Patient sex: M
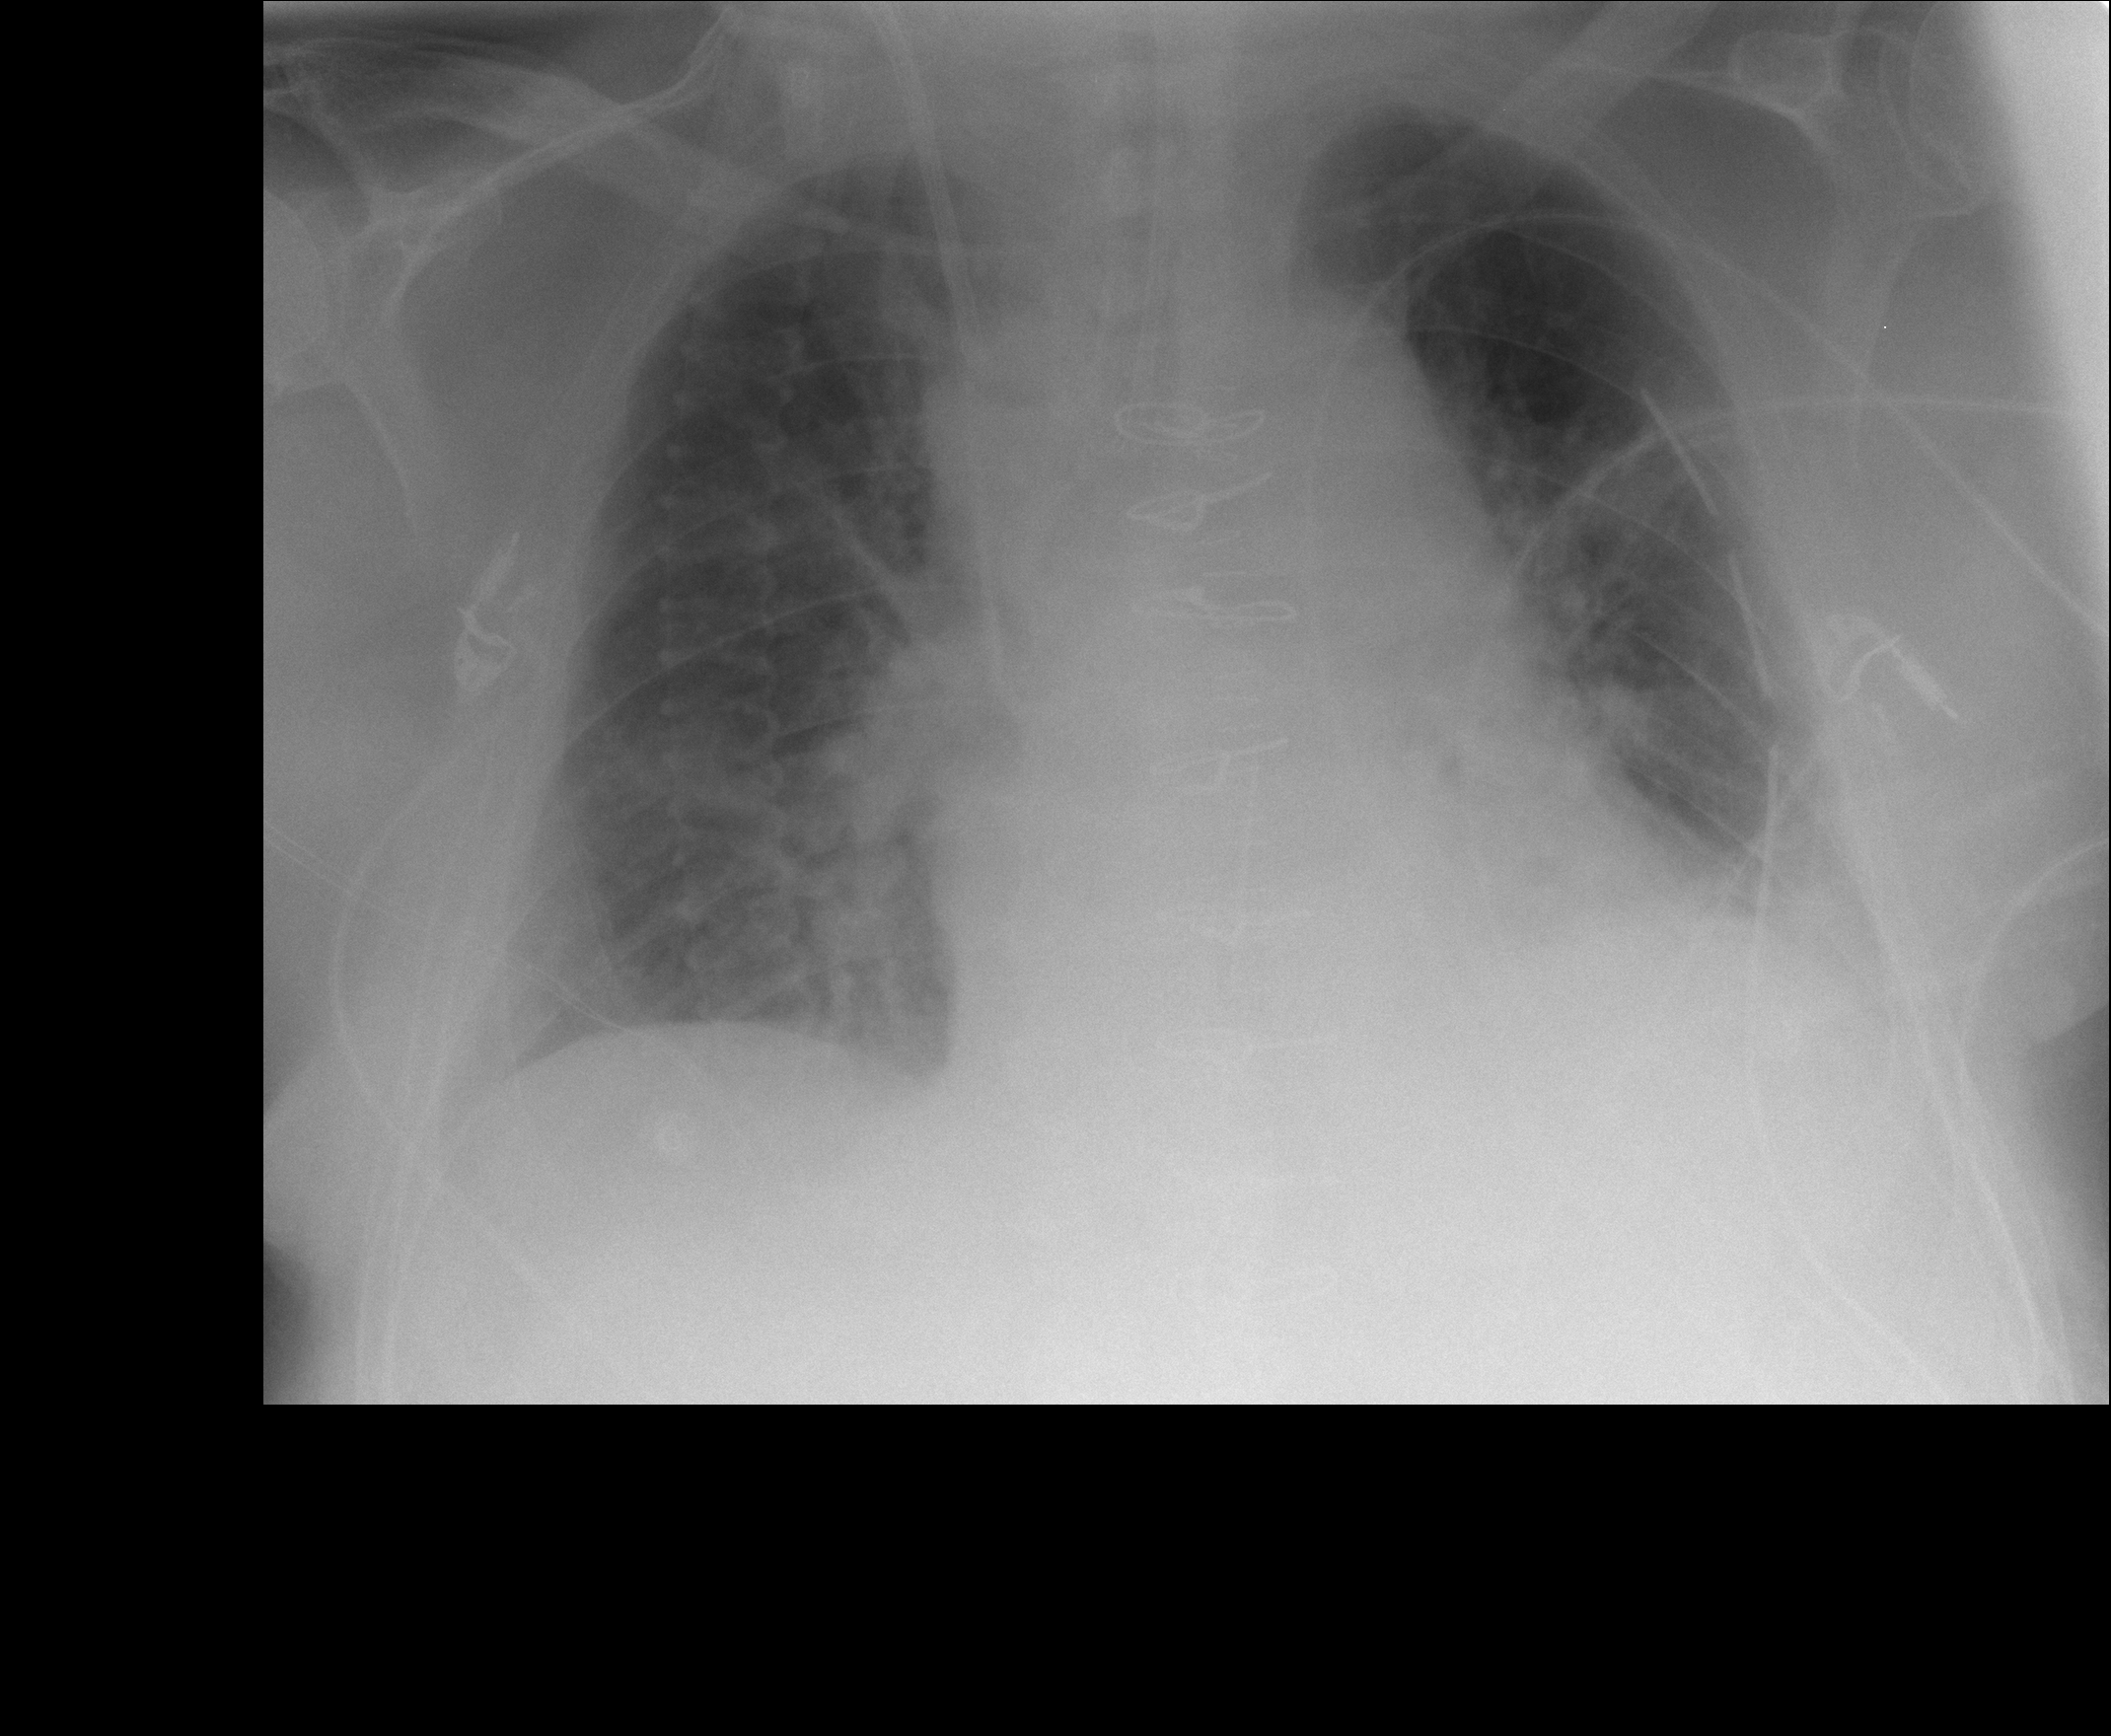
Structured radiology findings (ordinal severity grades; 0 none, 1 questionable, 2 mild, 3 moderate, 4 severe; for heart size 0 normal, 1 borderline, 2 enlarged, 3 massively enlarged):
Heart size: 2
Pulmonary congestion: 2
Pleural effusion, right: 0
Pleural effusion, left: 1
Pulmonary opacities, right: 0
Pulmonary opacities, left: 0
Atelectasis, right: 0
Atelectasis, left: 2